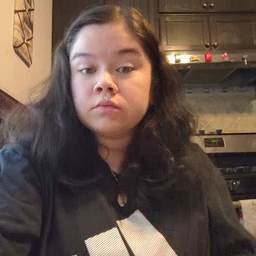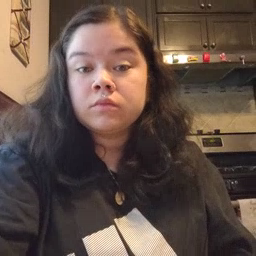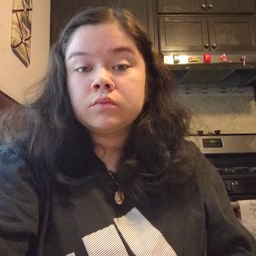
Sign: goose